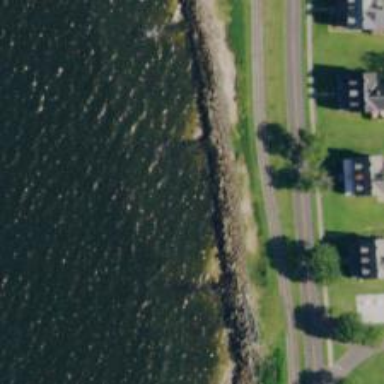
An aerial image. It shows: Breakwater structure.